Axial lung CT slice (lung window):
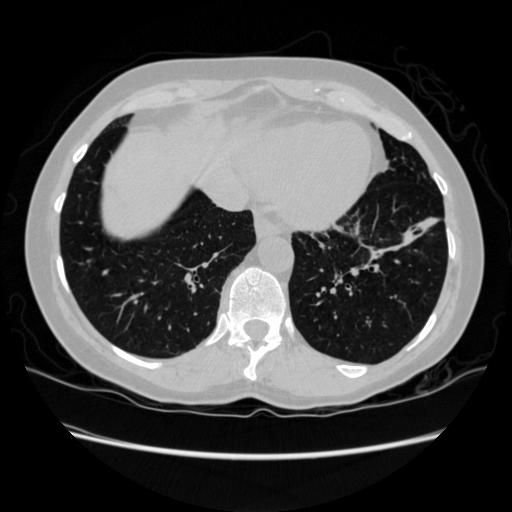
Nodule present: no